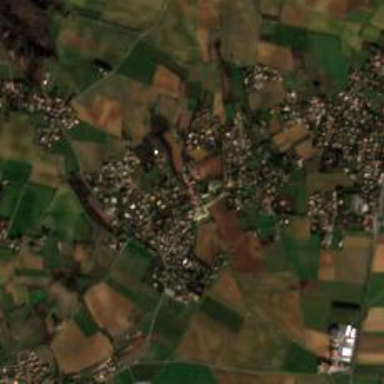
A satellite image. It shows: Village.